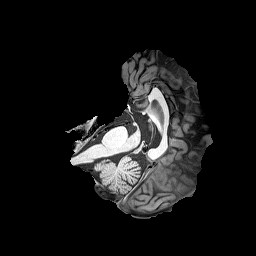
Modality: T1w
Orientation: axial
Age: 60
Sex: male
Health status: healthy